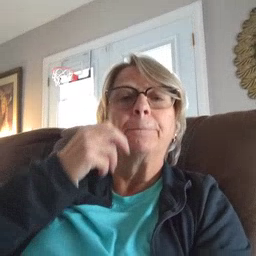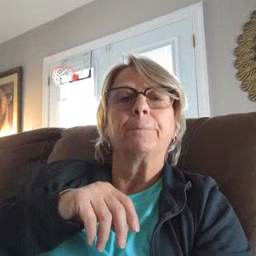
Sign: gum